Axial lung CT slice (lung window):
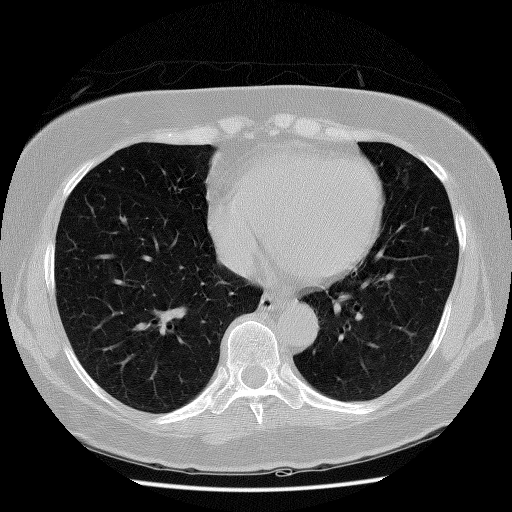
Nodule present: no